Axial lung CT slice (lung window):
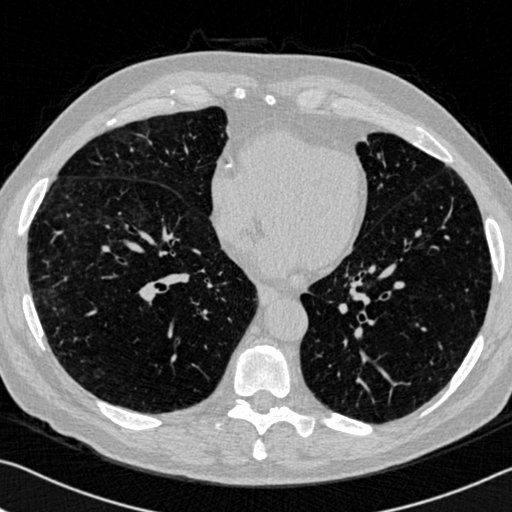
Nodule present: no